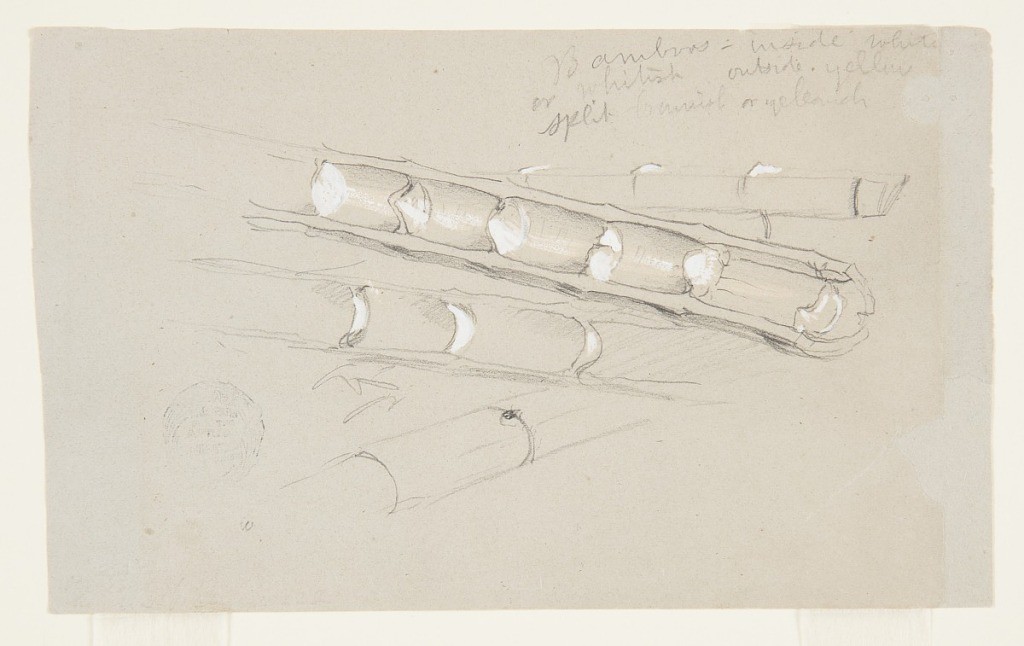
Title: Bamboo Sketch, Ecuador
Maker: Frederic Edwin Church, American, 1826–1900
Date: May–July 1857
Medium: Graphite and white gouache on thin, gray wove paper
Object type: Drawing
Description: Botanical sketch showing a view of several split bamboo poles in Ecuador. Situated at center, three pieces of bamboo are split in half and rest on top of a whole bamboo pole, shown at lower center. The divided sections of the bamboo are clearly delineated and highlighted in white gouache.